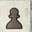
Piece: bP